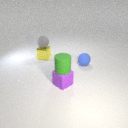
small yellow metal cube behind small blue rubber sphere